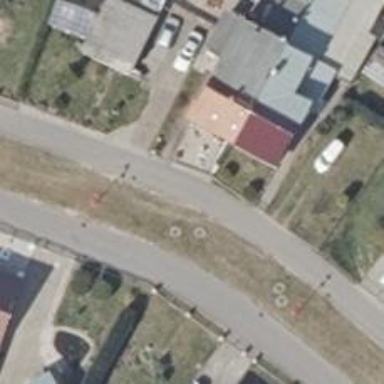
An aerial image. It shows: Asphalt driveway for service vehicles.